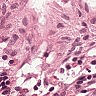
Metastatic tissue present: no